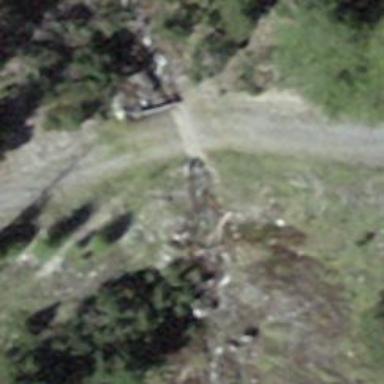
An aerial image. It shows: Culvert tunnel.